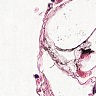
Metastatic tissue present: no